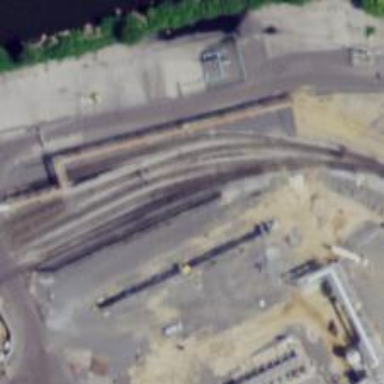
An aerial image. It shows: Railway yard in service.